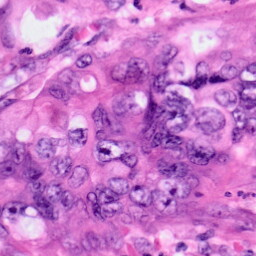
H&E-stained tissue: Pancreatic